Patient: sex F, age 53
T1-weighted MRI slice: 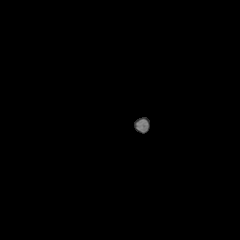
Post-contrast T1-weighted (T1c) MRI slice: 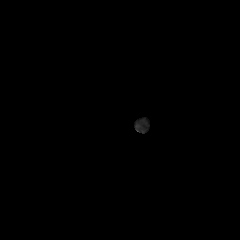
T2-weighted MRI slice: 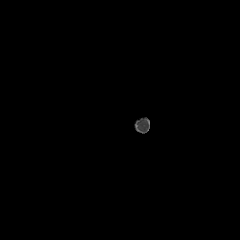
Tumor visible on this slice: no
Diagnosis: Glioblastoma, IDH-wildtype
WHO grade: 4